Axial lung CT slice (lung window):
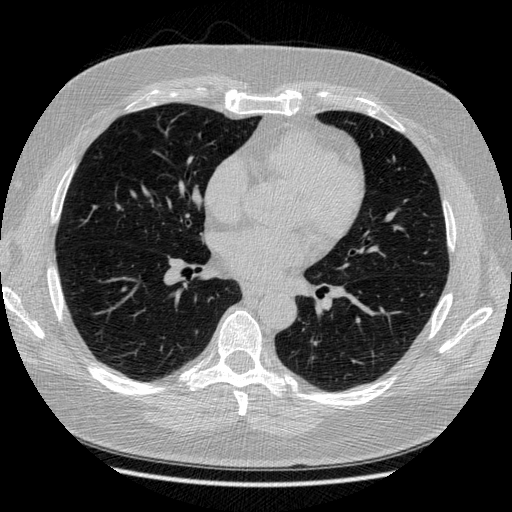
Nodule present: no